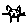
Label: cat